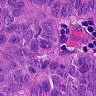
Metastatic tissue present: yes